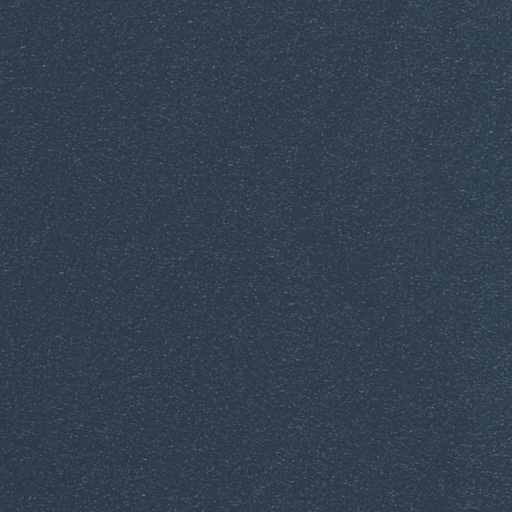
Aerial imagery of valley in Massachusetts named Great Hollow containing only open water